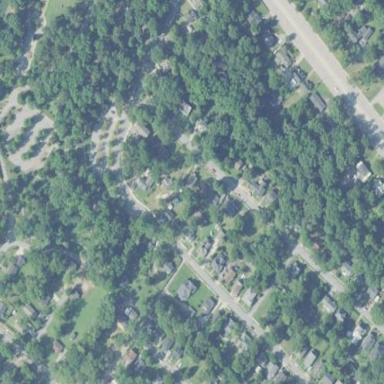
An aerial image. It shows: Residential area within neighborhood.